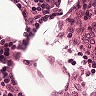
Metastatic tissue present: no